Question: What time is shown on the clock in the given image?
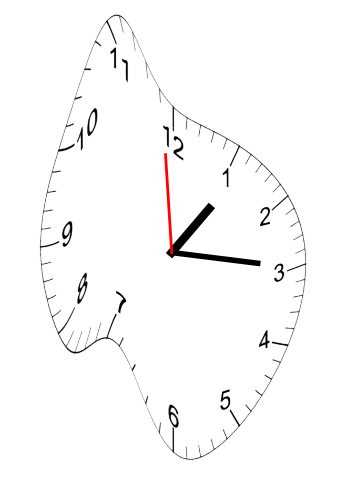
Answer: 01:14:59